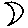
Label: moon